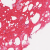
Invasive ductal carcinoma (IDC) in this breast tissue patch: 0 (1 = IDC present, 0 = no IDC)